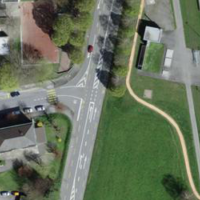
EUNIS habitat code: 54
Species observed at this site:
Corvus corone
Cyanistes caeruleus
Anas platyrhynchos
Passer domesticus
Fringilla coelebs
Aegithalos caudatus
Turdus merula
Phalacrocorax carbo
Erigeron canadensis
Oxalis corniculata
Parus major
Veronica persica
Mergus merganser
Milvus milvus
Pica pica
Cinclus cinclus
Columba livia
Falco tinnunculus